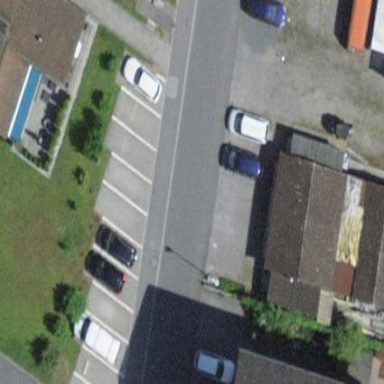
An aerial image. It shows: Parking available on the street side.